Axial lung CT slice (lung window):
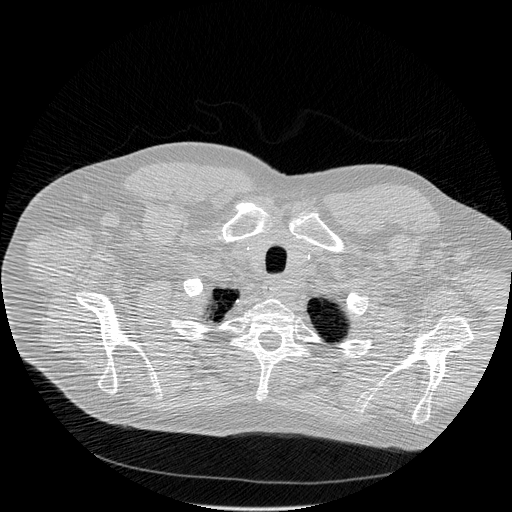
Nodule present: no